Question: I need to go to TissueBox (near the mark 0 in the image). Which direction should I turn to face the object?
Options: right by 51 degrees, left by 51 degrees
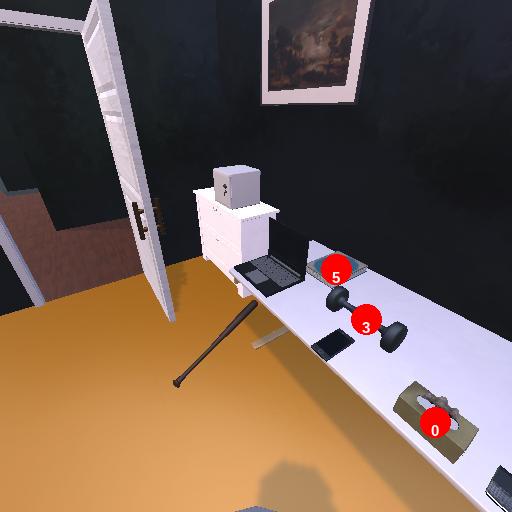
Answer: right by 51 degrees